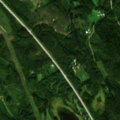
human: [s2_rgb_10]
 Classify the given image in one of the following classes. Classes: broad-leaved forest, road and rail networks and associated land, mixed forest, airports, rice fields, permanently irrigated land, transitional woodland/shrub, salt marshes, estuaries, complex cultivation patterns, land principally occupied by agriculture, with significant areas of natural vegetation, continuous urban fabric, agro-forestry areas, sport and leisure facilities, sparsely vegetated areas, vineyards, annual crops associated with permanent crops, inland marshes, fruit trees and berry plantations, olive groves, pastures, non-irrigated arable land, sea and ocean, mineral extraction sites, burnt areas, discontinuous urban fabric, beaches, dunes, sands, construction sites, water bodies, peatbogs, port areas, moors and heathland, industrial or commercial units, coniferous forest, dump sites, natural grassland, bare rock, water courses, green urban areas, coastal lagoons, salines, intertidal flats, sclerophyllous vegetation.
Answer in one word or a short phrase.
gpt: coniferous forest, mixed forest, transitional woodland/shrub